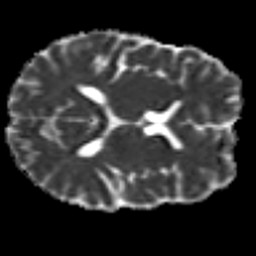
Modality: MD
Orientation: axial
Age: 26
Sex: male
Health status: ill
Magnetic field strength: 3 T
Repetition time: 8.4 s
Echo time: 0.0926 s